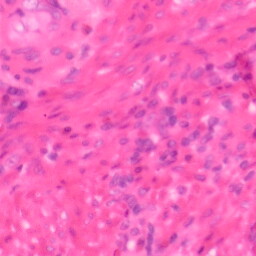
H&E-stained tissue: Colon